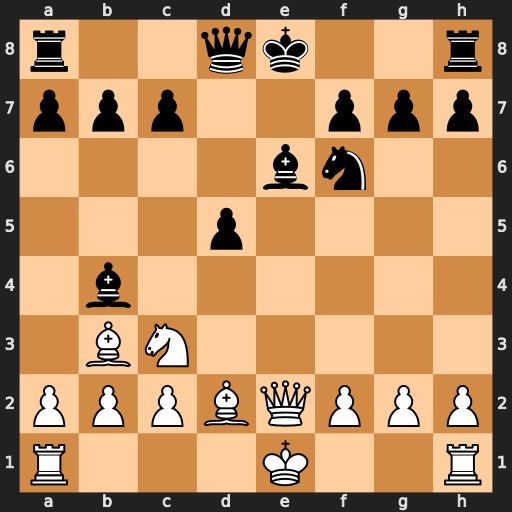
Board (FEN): r2qk2r/ppp2ppp/4bn2/3p4/1b6/1BN5/PPPBQPPP/R3K2R
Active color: w
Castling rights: KQkq
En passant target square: -
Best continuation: Qb5+ c6 Qxb4